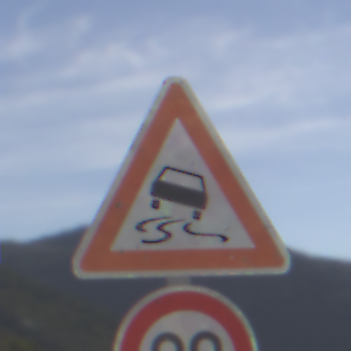
Verkehrszeichen: SchleuderOderRutschgefahr
Zusatzzeichen unten: Geschwindigkeit80
Umgebung: Outdoor, RoadRail
Tageszeit: MorningAfternoon
Wetter: PartlyCloudy
Licht: Natural
Jahreszeit: NotSpecified
Kontrast: HighContrast